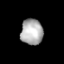
Tissue: lung
Cell type: T cells
Senescence score: 0.1981
Nuclear area (px): 560
Mean DAPI intensity: 174.489